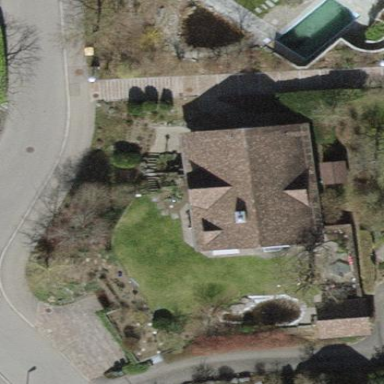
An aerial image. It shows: Building with tile roof.